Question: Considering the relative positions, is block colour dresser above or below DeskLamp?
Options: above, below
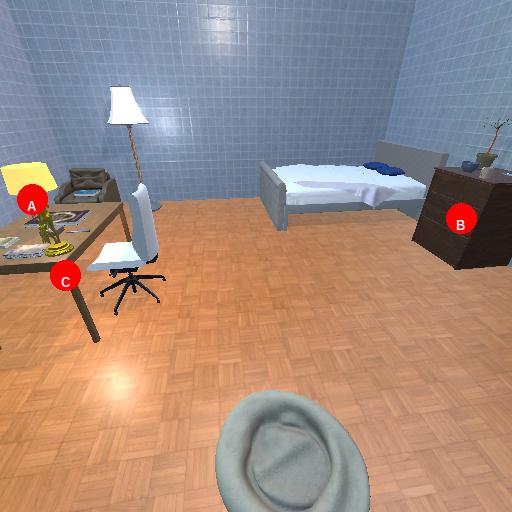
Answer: above